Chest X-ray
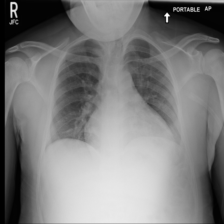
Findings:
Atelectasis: negative
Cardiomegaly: positive
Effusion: negative
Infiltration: negative
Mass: negative
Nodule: negative
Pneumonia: negative
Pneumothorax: negative
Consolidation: negative
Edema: negative
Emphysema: negative
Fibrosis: negative
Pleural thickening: negative
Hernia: negative